Current action and preconditions to check: path_clear

Your task: For each precondition in the list above, predict whether it will hold at this action.

Consider the current scene as observed from the mobile robot's camera, and analyze the predicted future states of all dynamic agents (e.g., people, animals, vehicles, or any moving entities) within the NEXT SECOND.

IMPORTANT: Only answer "very likely" if you are absolutely certain—based on strong, clear evidence—that a dynamic agent will violate the precondition in the predicted future state. Do NOT answer "very likely" for unlikely, ambiguous, or low-probability risks.

Ask yourself for each precondition: Is there a high probability, with clear and convincing evidence, that the predicted future states of any dynamic agent will interfere with the predicted future state of the currently executing action within the NEXT SECOND, causing that precondition to fail?

Assess the risk level based on these predictions. Use "likely" or "very likely" if motions create a clear risk of interference.

Use "neutral" or "improbable" if agents are nearby but their predicted paths are clearly diverging or non-conflicting.

Failure Risk Categories: "very improbable", "improbable", "neutral", "likely", "very likely"

Answer Format: Output ONLY the probability_of_failure value from these categories: "very improbable", "improbable", "neutral", "likely", "very likely"

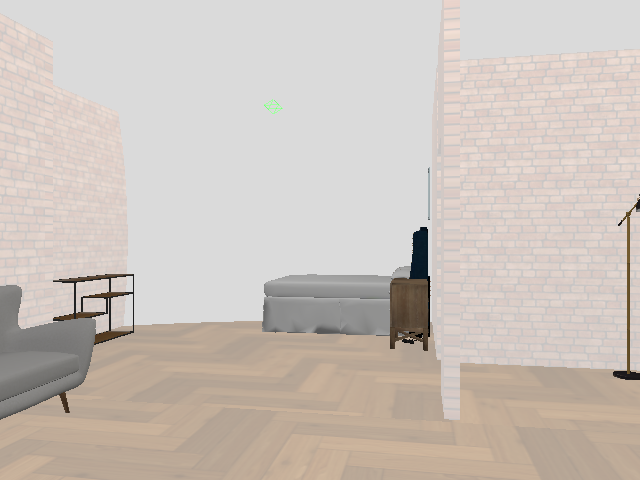

Answer: very improbable